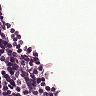
Metastatic tissue present: no